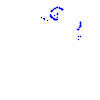
Particle: kaon